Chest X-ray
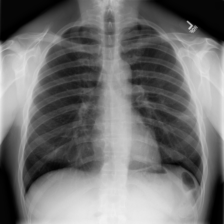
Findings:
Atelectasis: negative
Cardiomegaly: negative
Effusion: negative
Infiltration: negative
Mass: negative
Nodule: negative
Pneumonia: negative
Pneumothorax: positive
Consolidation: negative
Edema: negative
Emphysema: negative
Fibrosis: negative
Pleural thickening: negative
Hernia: negative